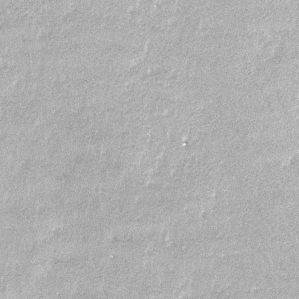
Label: frost